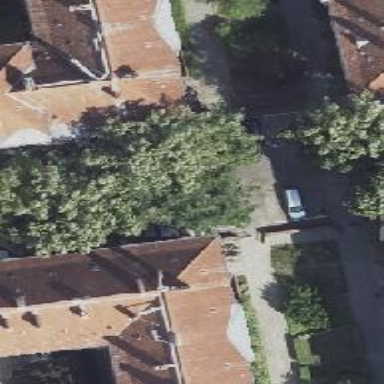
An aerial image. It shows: Residential road with separate sidewalks and parking on the kerb.